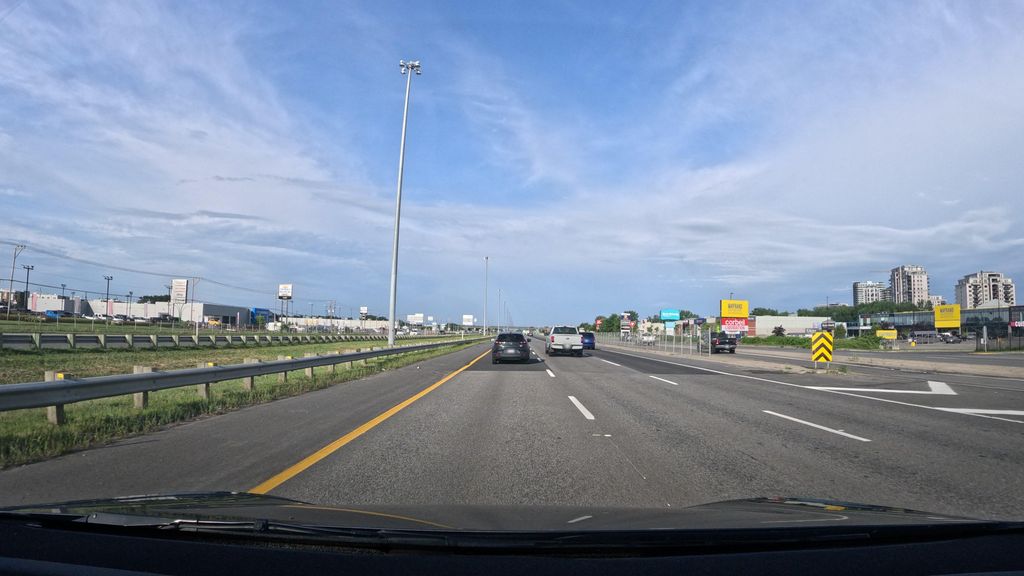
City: montreal